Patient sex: M
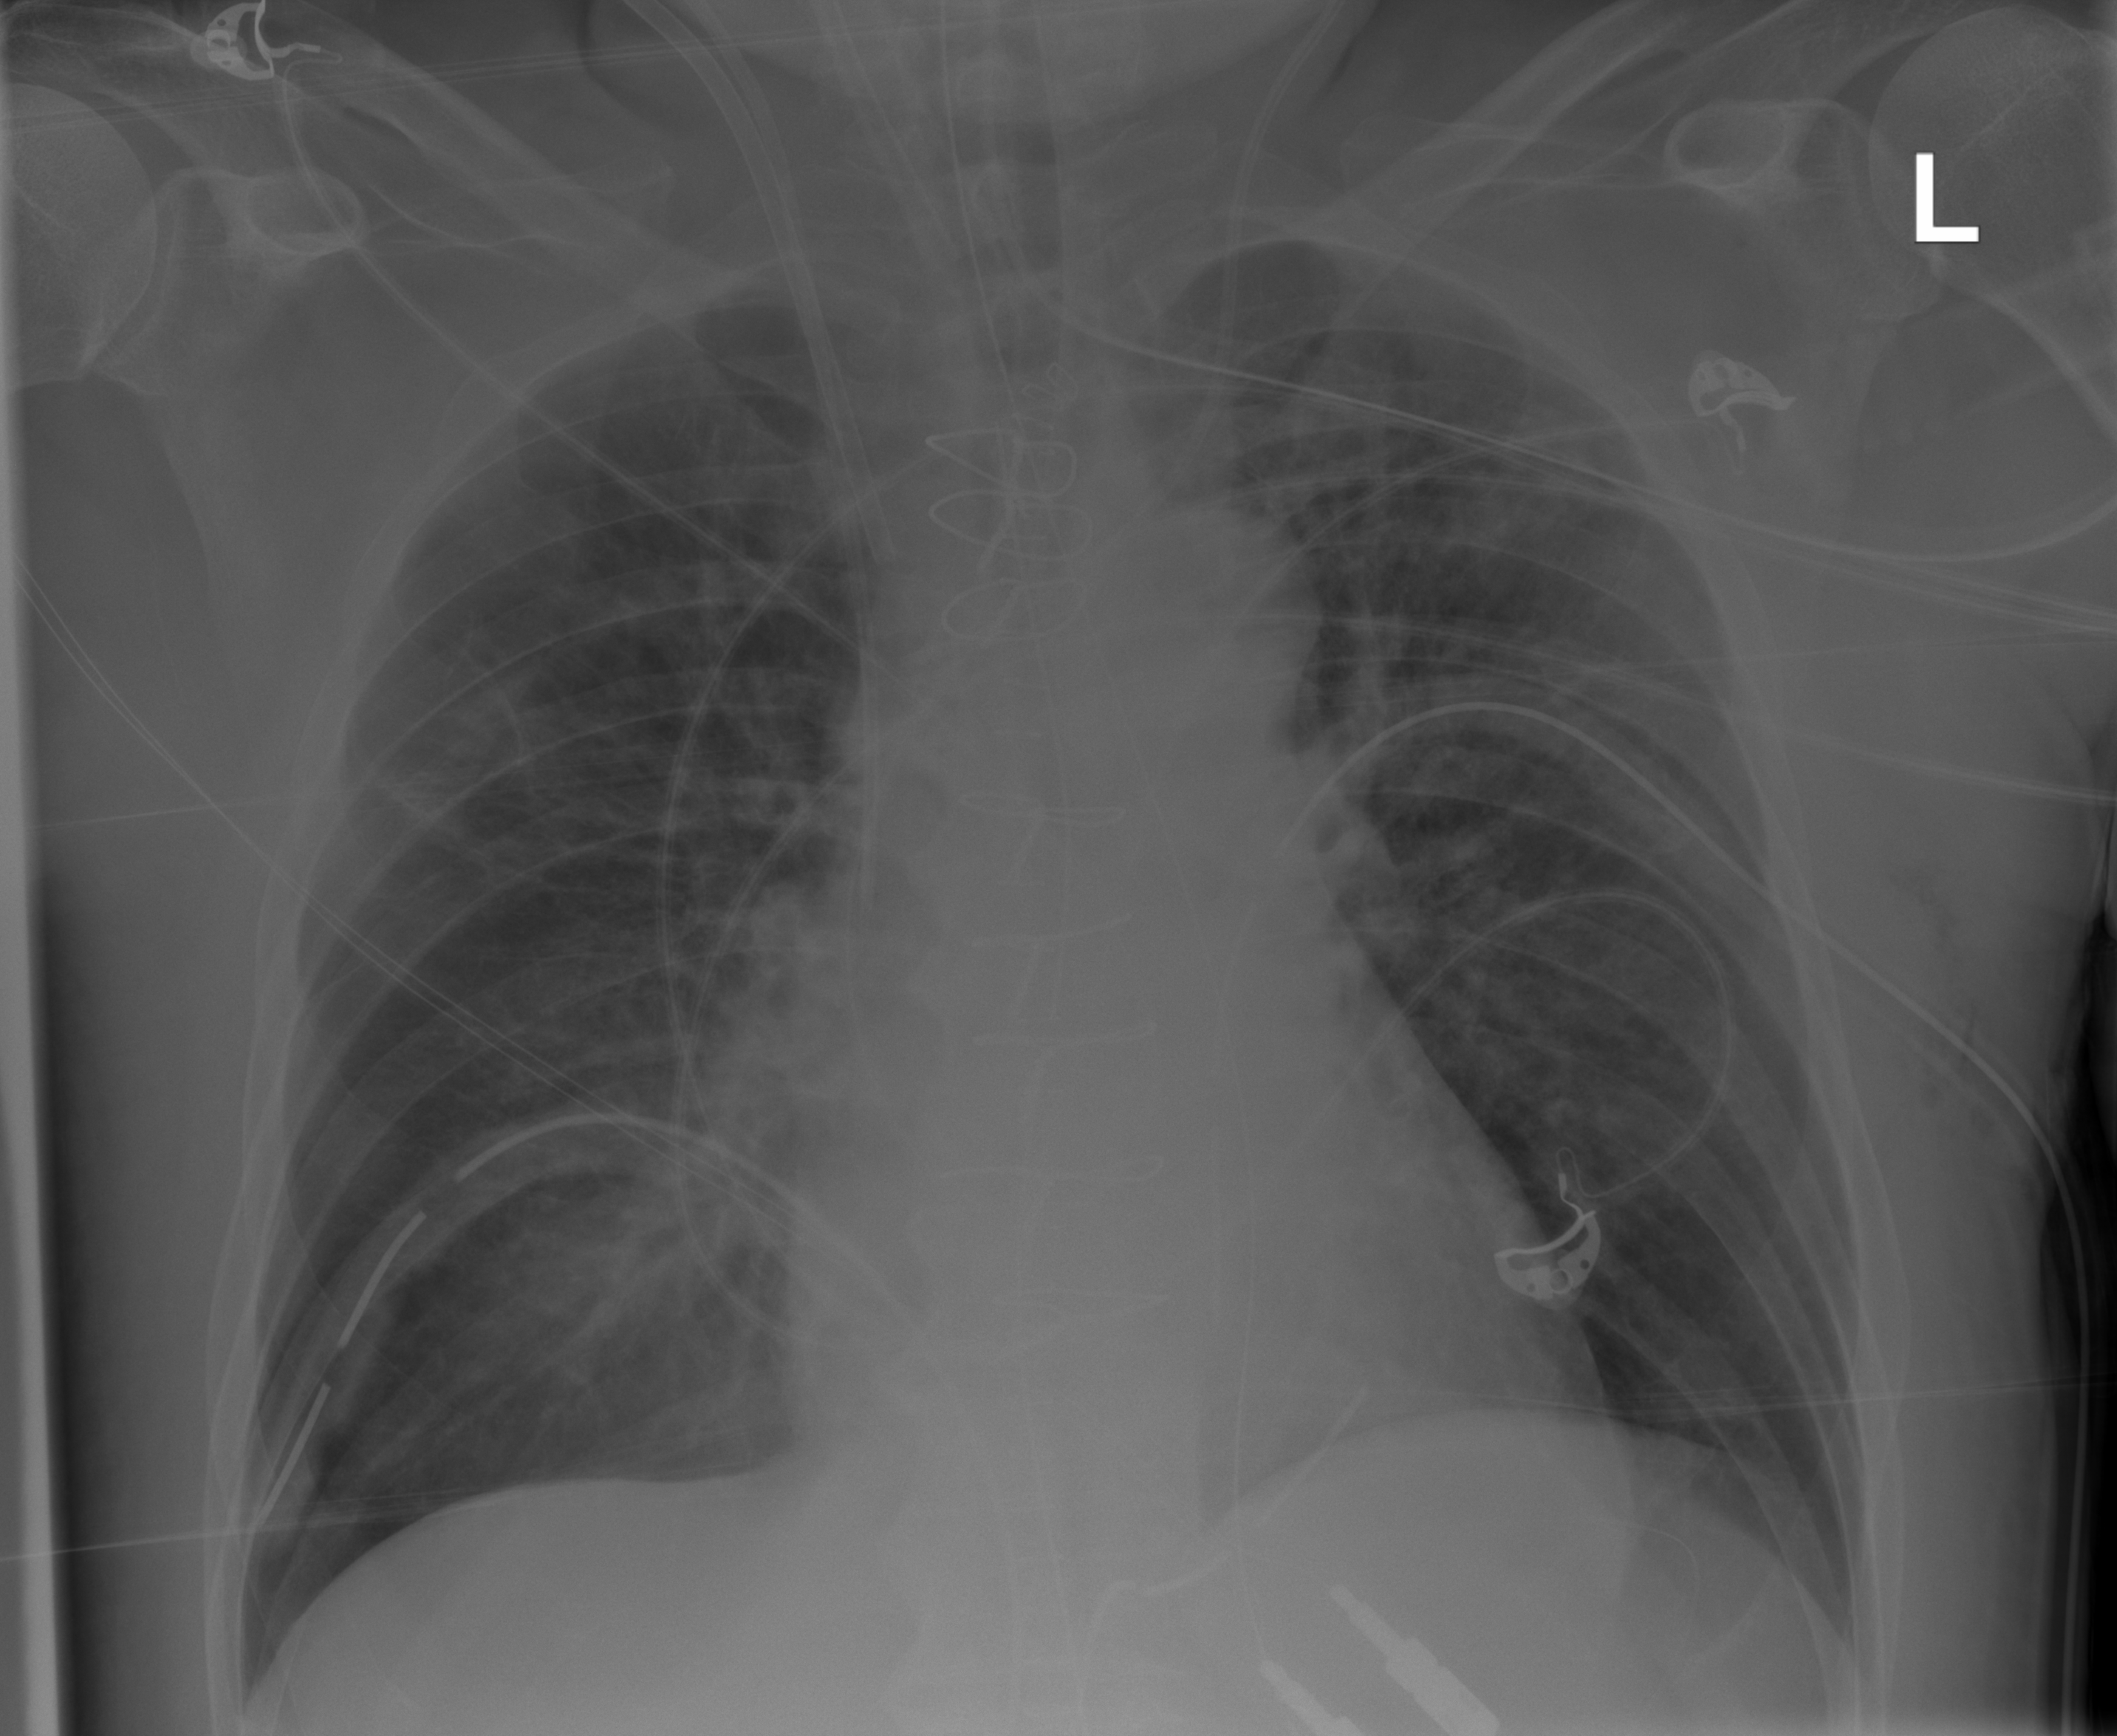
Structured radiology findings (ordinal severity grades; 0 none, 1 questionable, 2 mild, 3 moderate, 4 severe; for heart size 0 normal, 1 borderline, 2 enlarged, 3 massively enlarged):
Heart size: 2
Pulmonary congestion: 2
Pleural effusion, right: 0
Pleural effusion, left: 0
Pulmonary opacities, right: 3
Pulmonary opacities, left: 3
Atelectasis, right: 0
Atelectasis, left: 0